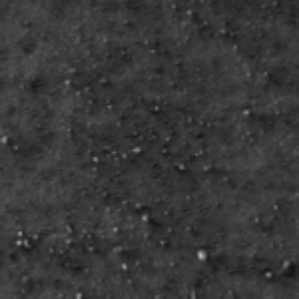
Label: frost